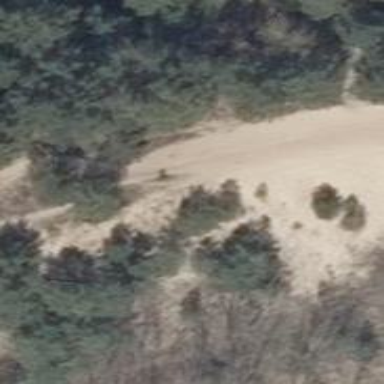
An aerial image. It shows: Sandy path.